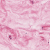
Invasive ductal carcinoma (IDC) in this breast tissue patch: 0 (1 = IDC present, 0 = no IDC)